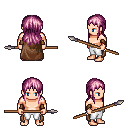
a pixel art fantasy rpg character, male body template, human, light skin, brown cape, white pants, pink unkempt hairstyle, cloth bracers, spear, four views (front, back, left, right), 2x2 character sprite sheet, small pixel art, hard edges, no anti-aliasing